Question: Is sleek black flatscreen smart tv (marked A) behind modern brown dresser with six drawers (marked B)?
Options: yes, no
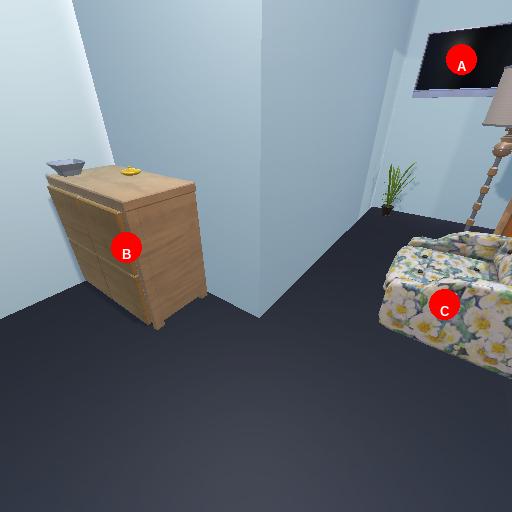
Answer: yes